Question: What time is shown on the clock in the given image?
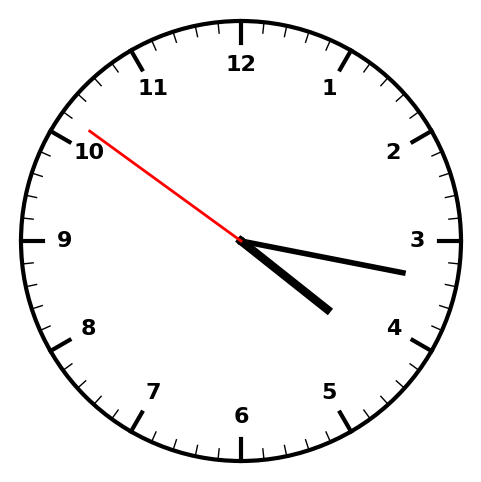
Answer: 04:16:51